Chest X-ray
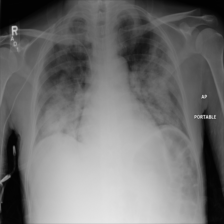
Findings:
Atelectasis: negative
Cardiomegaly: negative
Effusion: negative
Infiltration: negative
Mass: negative
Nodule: negative
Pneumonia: negative
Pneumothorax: negative
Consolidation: negative
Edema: positive
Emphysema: negative
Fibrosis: negative
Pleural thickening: negative
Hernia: negative